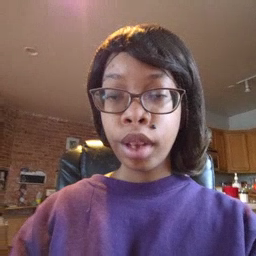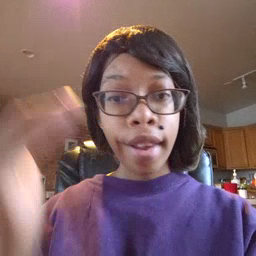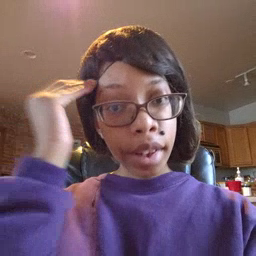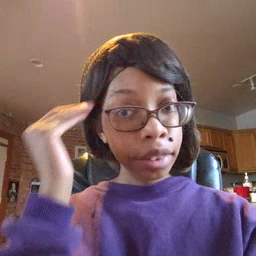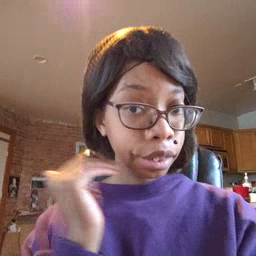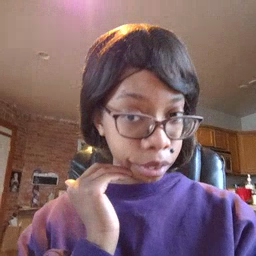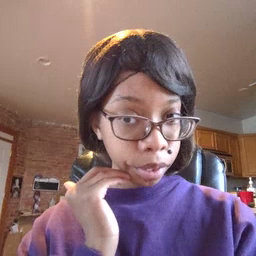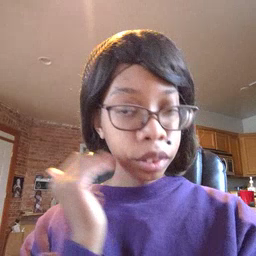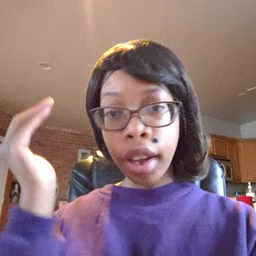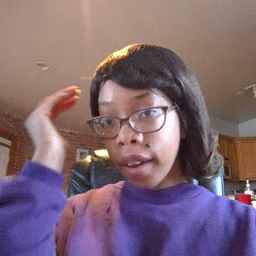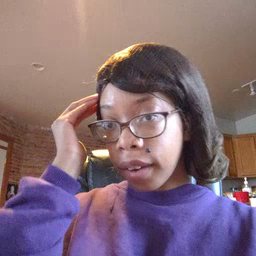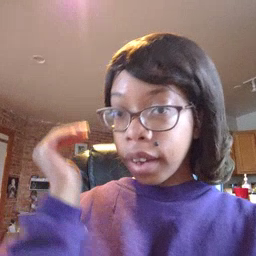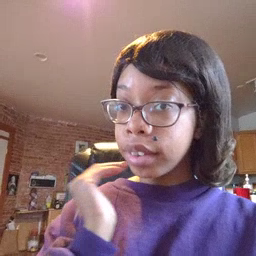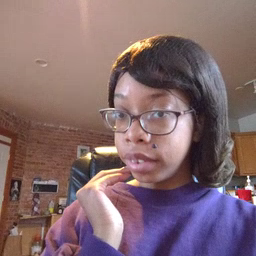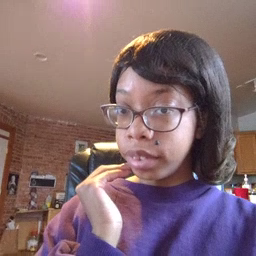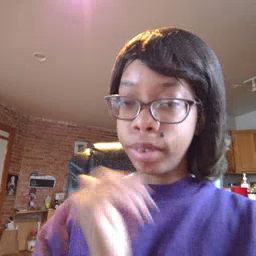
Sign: head